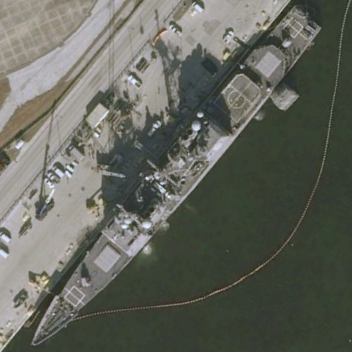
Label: cruiser